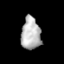
Tissue: lung
Cell type: T cells
Senescence score: 0.1752
Nuclear area (px): 614
Mean DAPI intensity: 182.085